Aerial crown-view tile of a tropical tree (Barro Colorado Island, Panama), acquired 20250317:
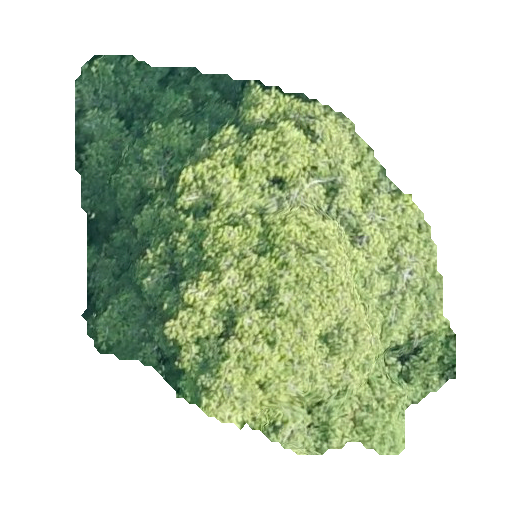
Species: Virola surinamensis
GBIF accepted scientific name: Virola surinamensis
Crown area: 163.674 m²